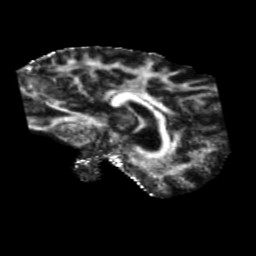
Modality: FA
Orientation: sagittal
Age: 51
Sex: female
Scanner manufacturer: siemens
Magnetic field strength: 3 T
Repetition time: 5.25 s
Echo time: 0.08 s